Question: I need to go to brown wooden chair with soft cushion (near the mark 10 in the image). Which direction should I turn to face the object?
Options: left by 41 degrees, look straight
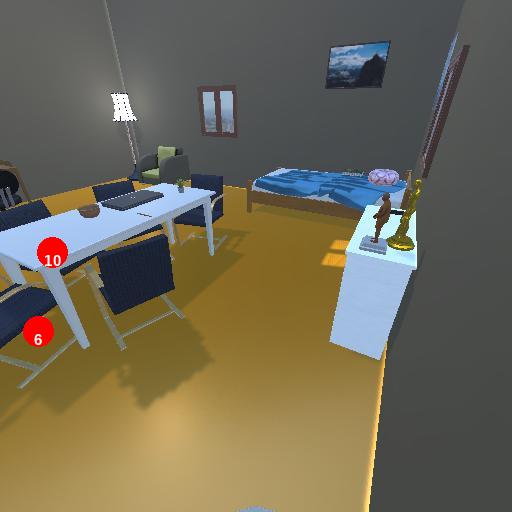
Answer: left by 41 degrees